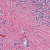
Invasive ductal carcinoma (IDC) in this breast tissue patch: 1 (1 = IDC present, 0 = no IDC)